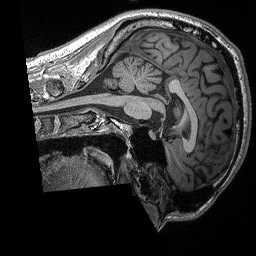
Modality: T1w
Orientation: sagittal
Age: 25
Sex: male
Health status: healthy
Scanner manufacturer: siemens
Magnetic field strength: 3 T
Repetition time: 2.3 s
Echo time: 0.00298 s